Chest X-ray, PA view. Patient: 39 years old, sex F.
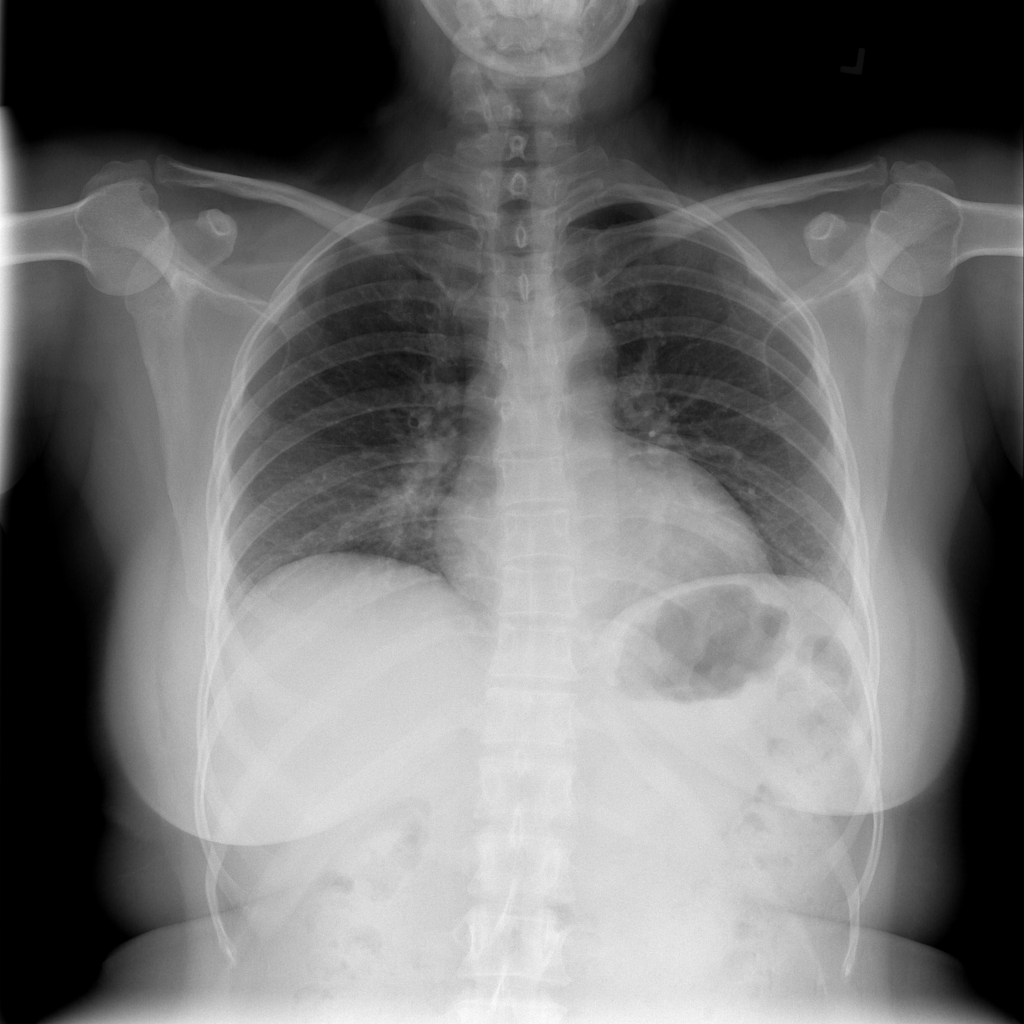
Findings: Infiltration